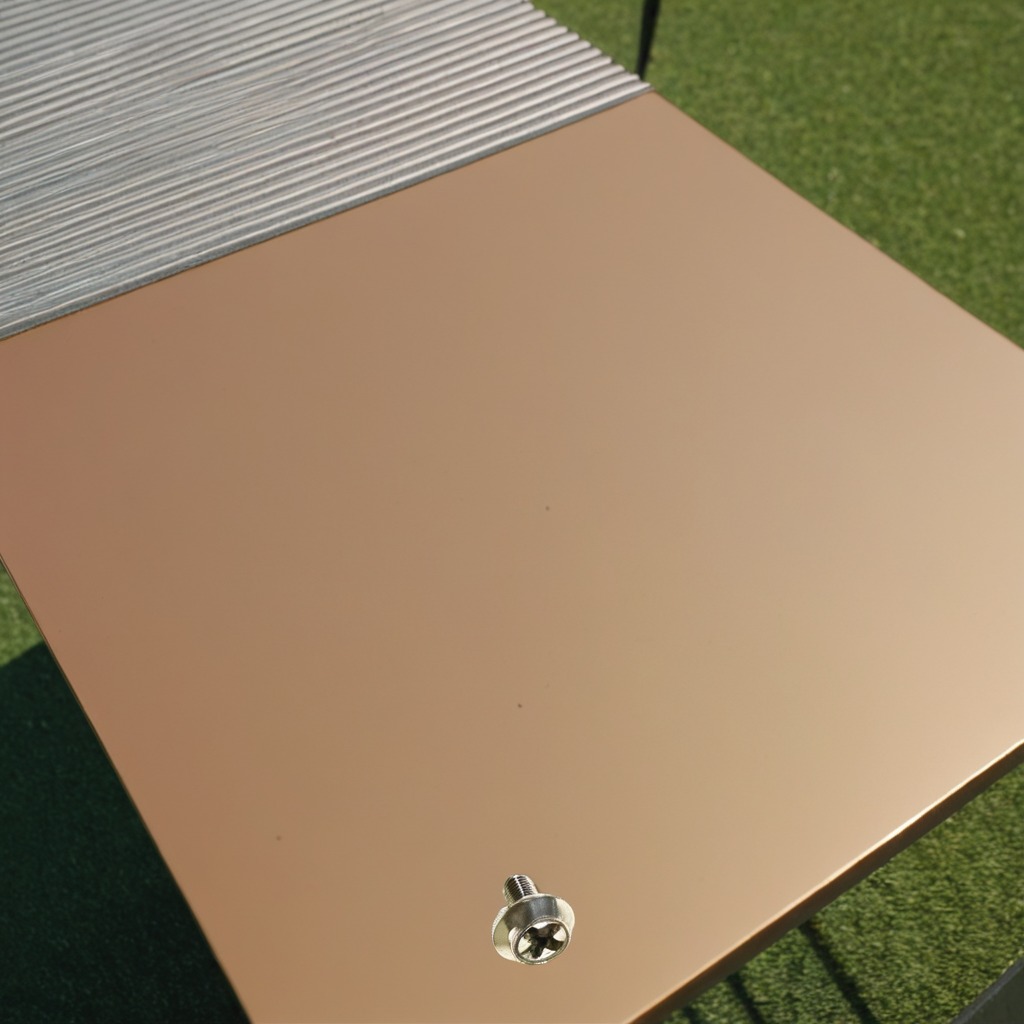
A metal screw is lying on the textured surface.